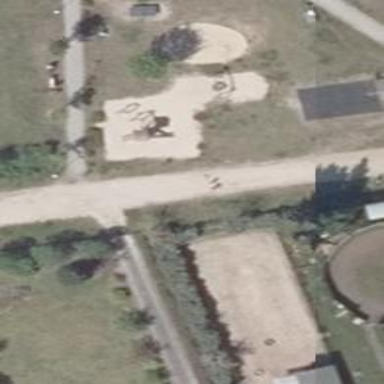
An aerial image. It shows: Playground with slide.